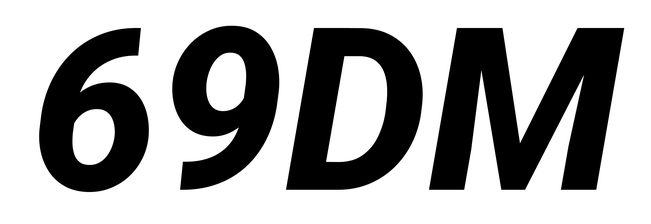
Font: Roboto-Italic_ExtraBold_Italic